Interaction volume radius: 10 \u00c5
Interaction volume height: 20 \u00c5
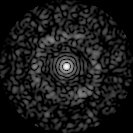
Disorder parameter: 0.8296